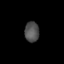
Tissue: skin
Cell type: Epithelial cells
Senescence score: 0.2852
Nuclear area (px): 288
Mean DAPI intensity: 79.378